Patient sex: M
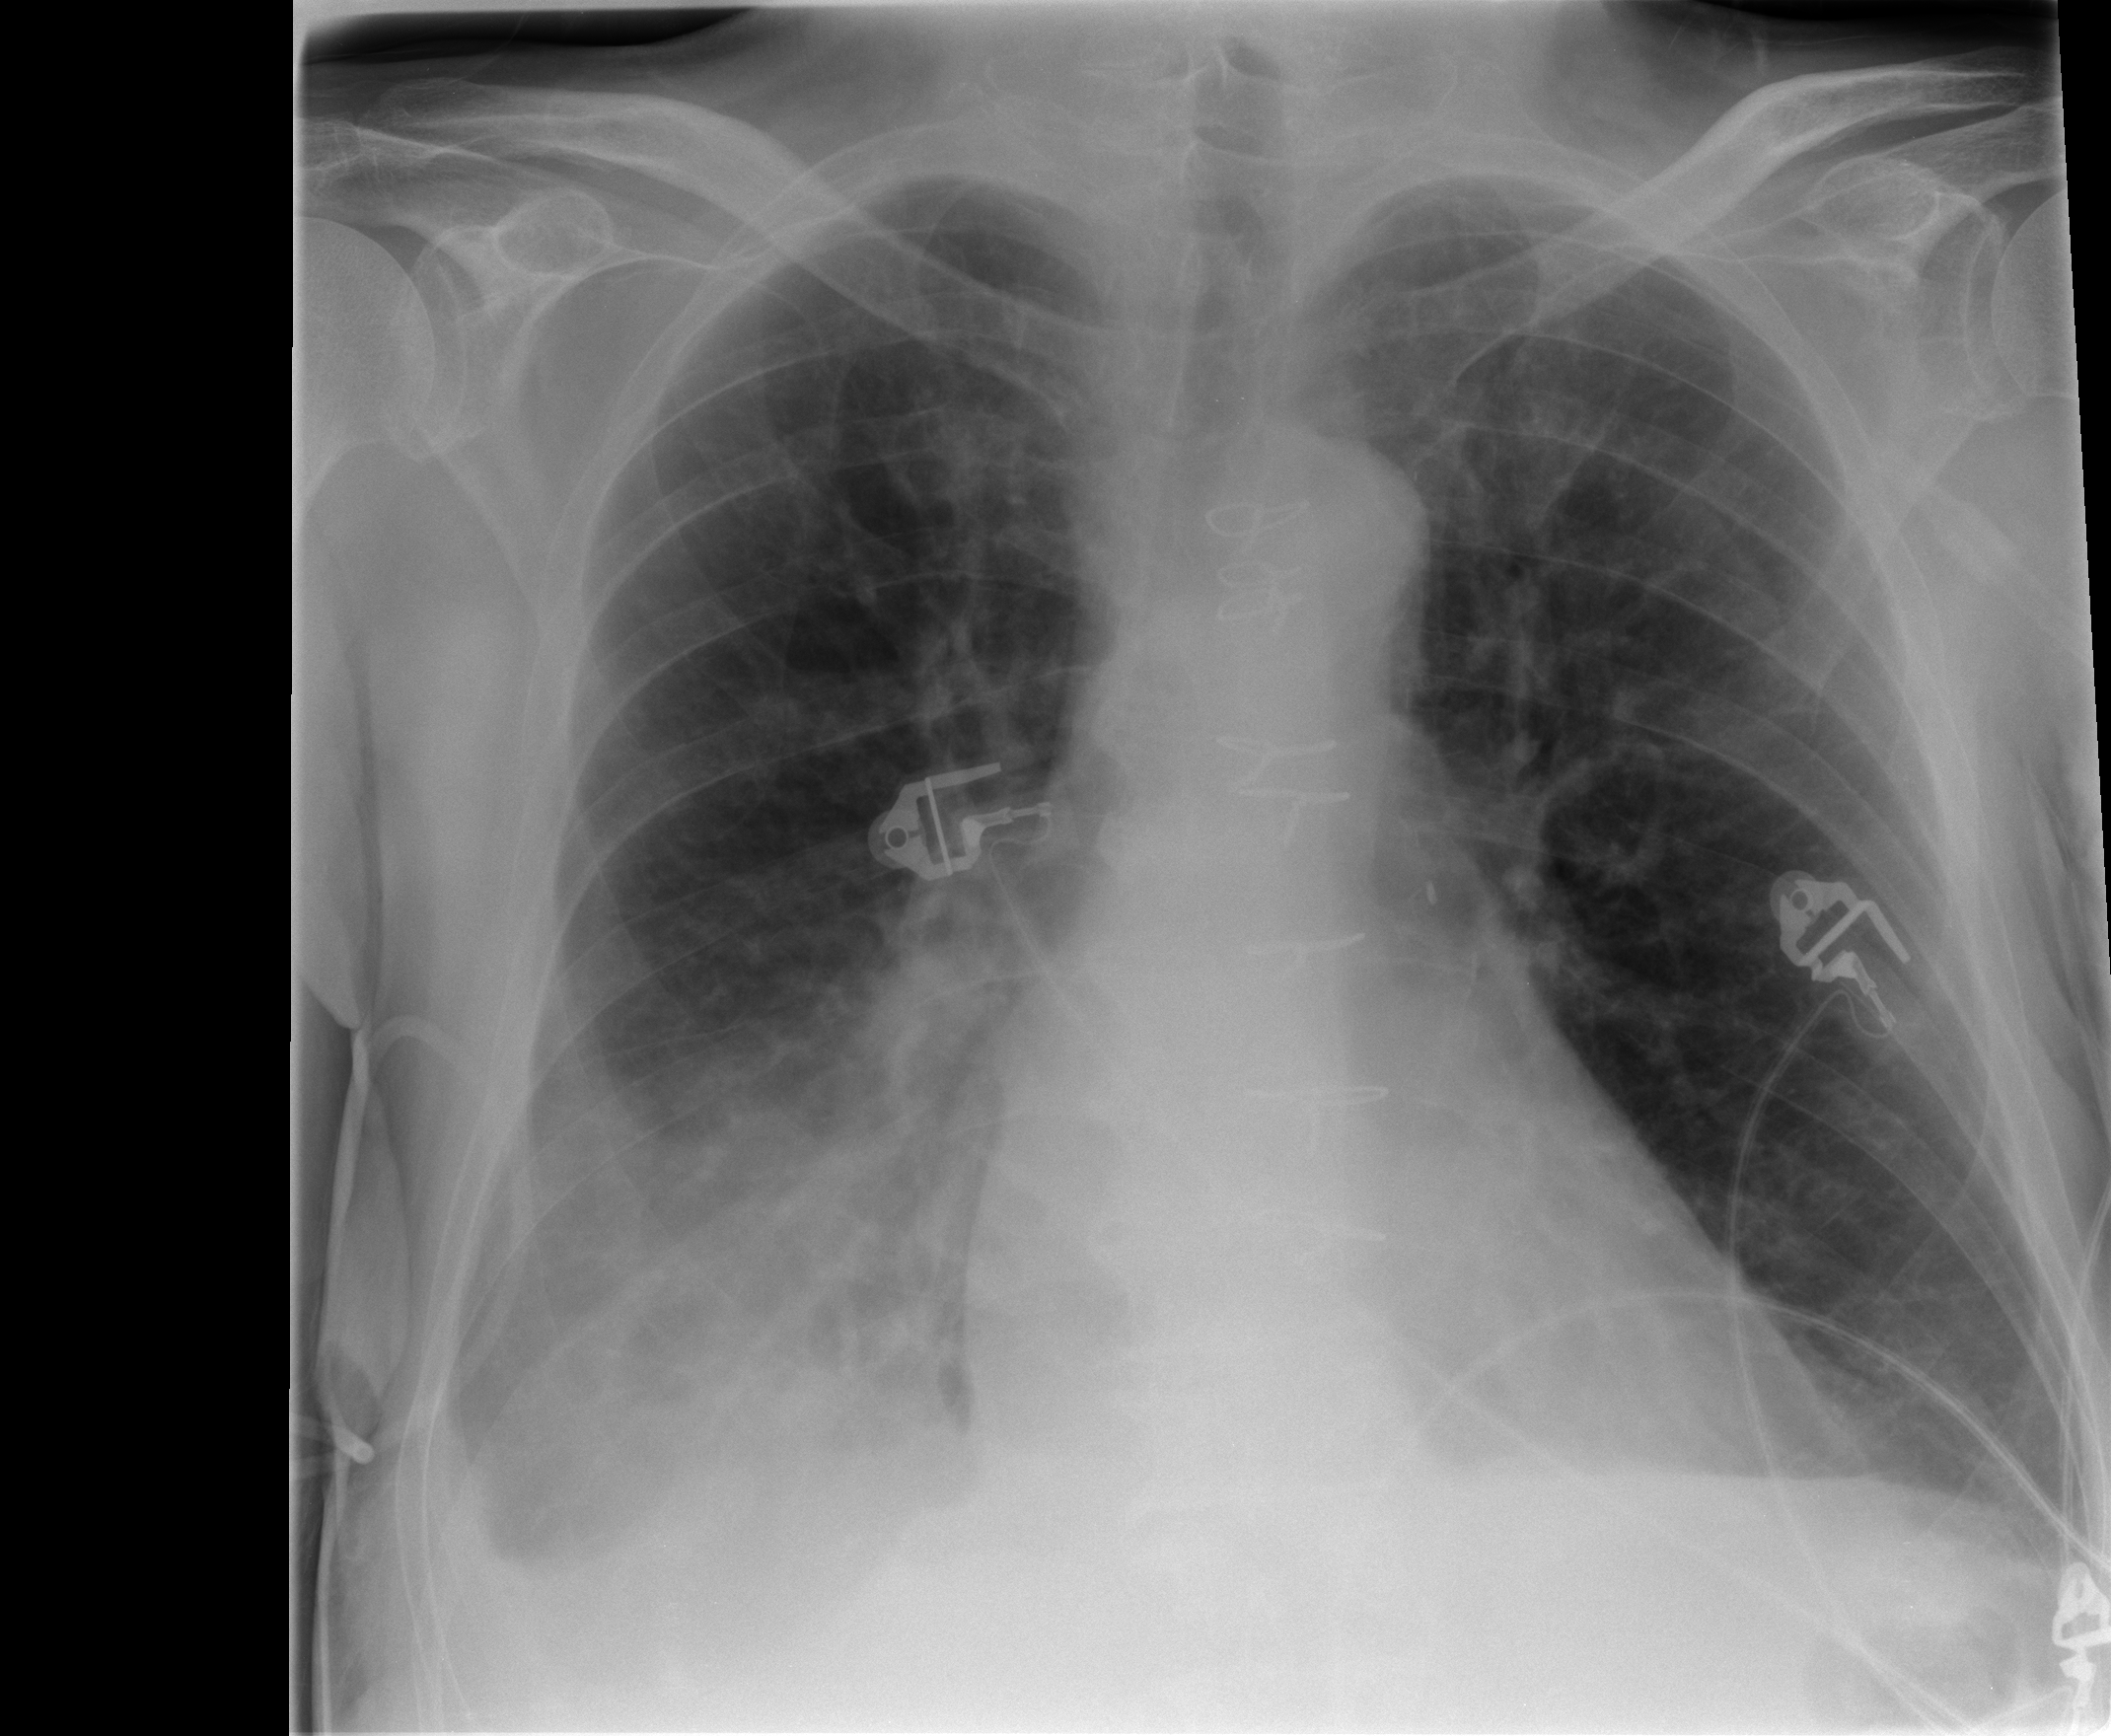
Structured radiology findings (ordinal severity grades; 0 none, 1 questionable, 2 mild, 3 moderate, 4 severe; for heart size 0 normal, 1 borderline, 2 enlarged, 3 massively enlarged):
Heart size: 0
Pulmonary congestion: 0
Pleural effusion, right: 3
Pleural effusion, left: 2
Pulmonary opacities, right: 1
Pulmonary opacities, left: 0
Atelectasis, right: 3
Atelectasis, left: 2